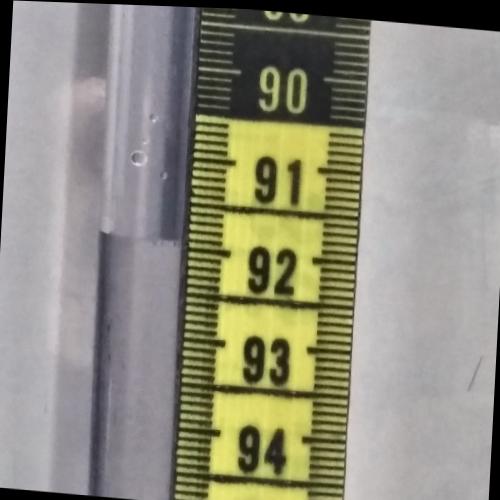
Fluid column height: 91.9 cm